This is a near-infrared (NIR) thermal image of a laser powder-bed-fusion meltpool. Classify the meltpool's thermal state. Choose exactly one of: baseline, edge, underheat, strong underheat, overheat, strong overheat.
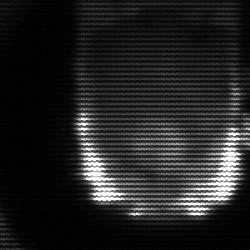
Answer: baseline